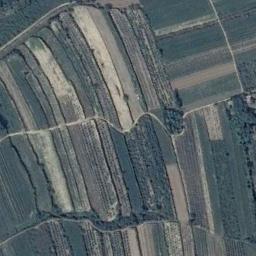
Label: terrace